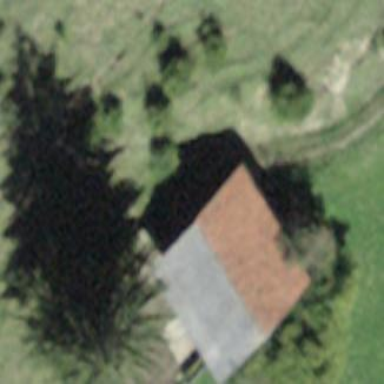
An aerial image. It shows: Rural barn.